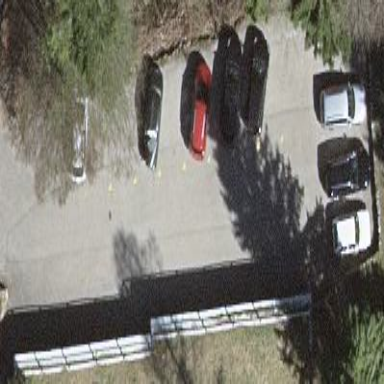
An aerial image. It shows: Parking area with surface.